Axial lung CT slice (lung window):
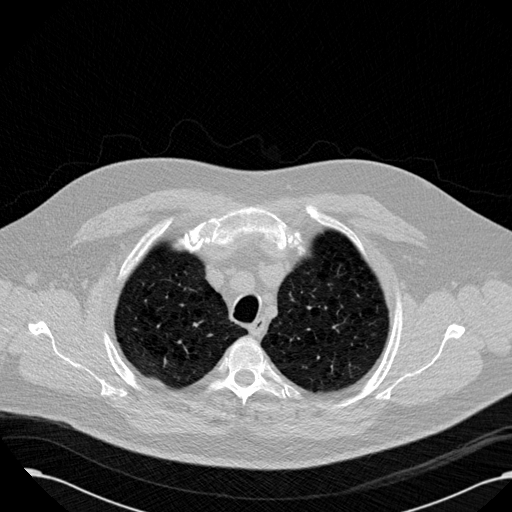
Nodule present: no